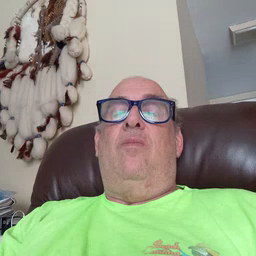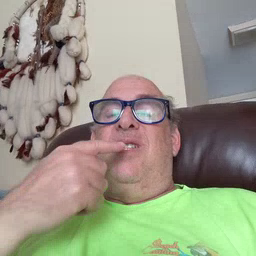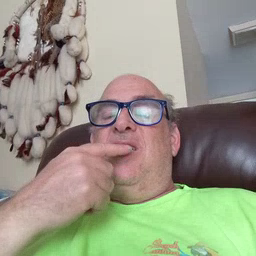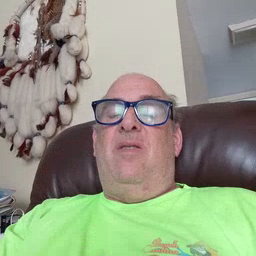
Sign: tooth